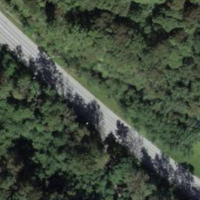
EUNIS habitat code: 44
Species observed at this site:
Euonymus europaeus